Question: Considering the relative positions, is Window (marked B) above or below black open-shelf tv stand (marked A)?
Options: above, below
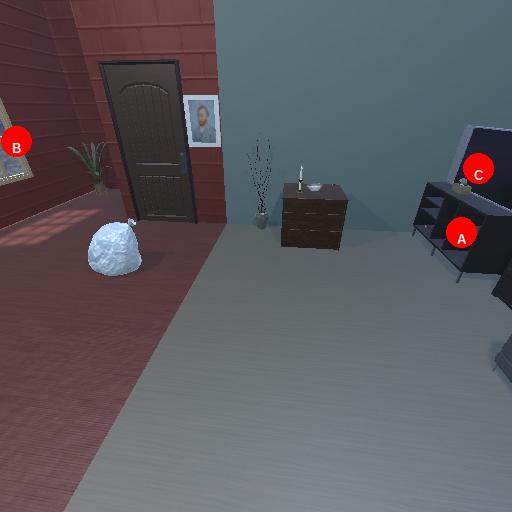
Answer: above